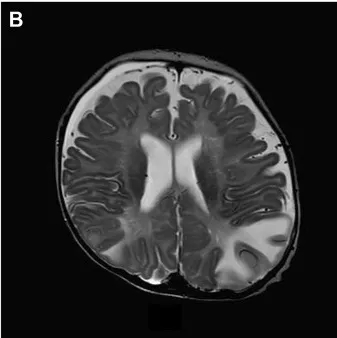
MRI axial T2-w images show asymmetric tumefactive lesions of the temporal and parietal white matter, increase in size of subarachnoid spaces and subtle frontal bilateral subdural collections (A, B).
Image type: radiology (mri)